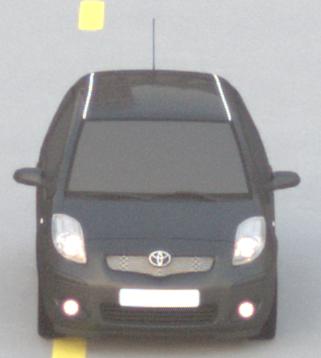
Make: Toyota
Model: Yaris 1.0
Detailed model: Yaris (XP13)
Model produced from: 2011/10
Model produced until: 2014/08
Doors: 3
Color: gray
Road condition: dry road
Daytime: dawn
Contrast: low contrast